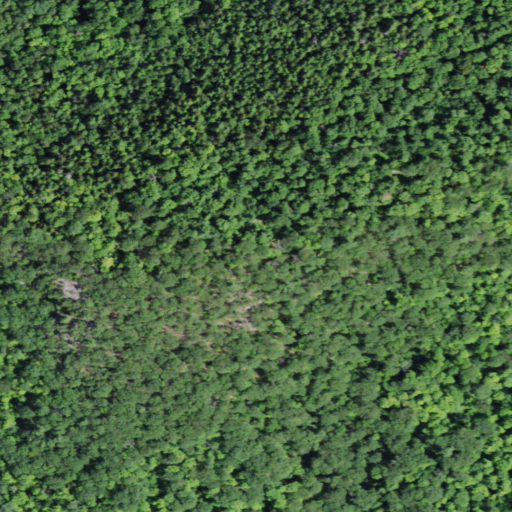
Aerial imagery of mountain in New York named Snyder Hill containing deciduous forest, evergreen forest, mixed forest, and grassland